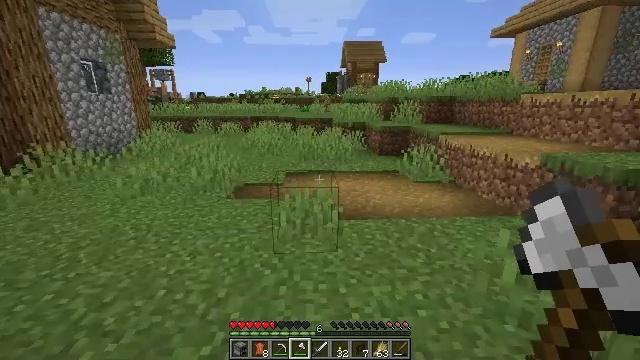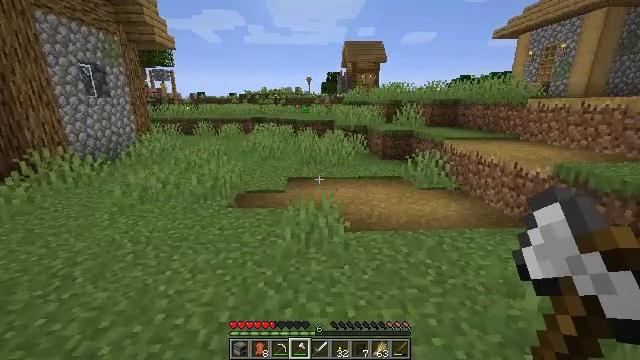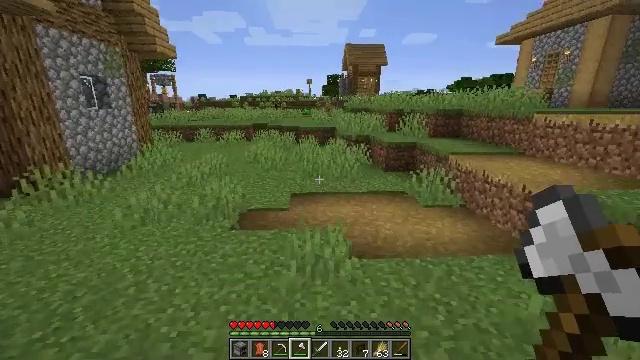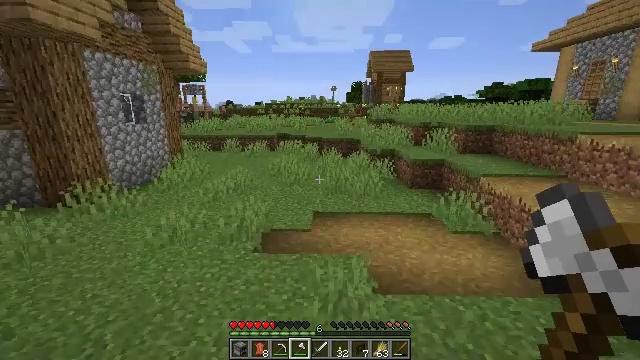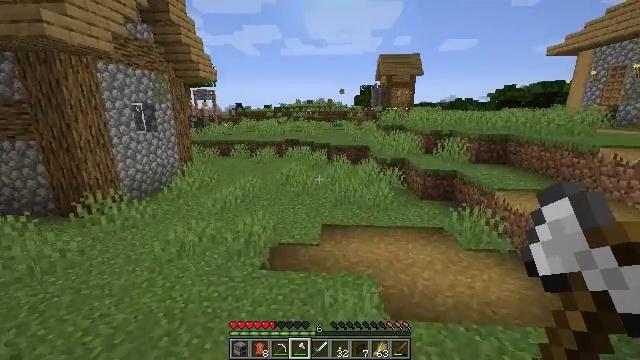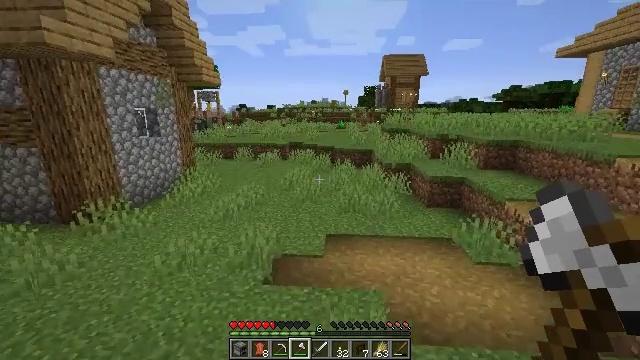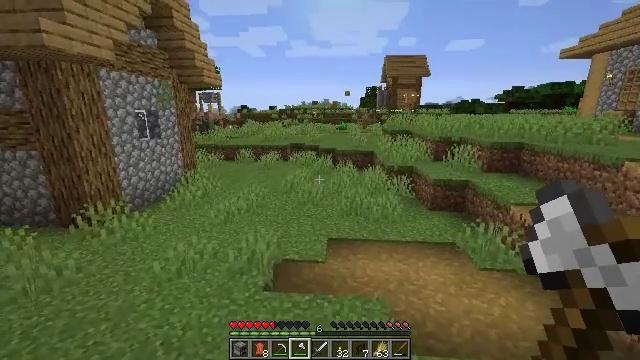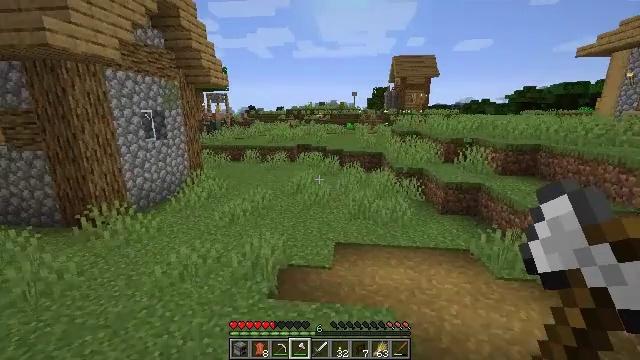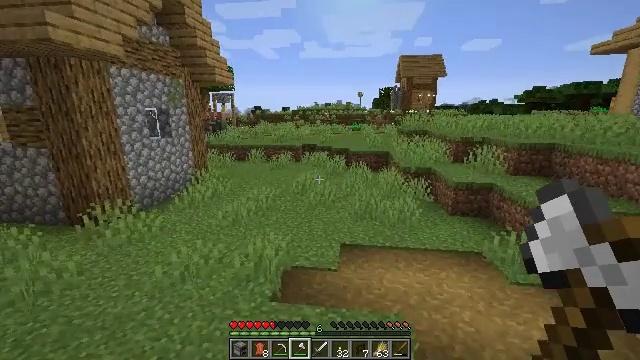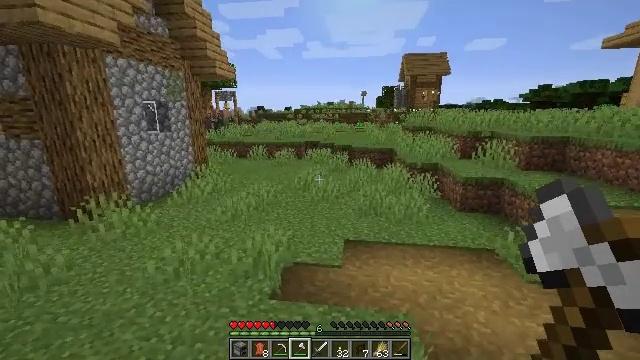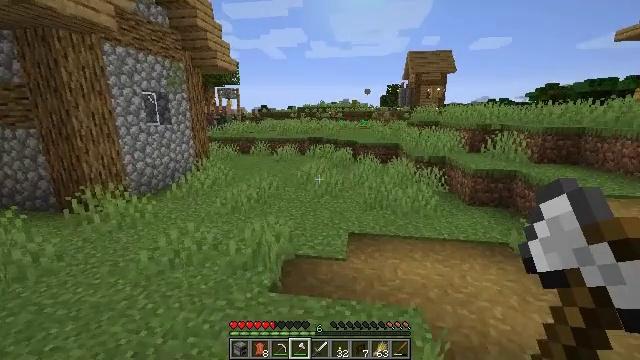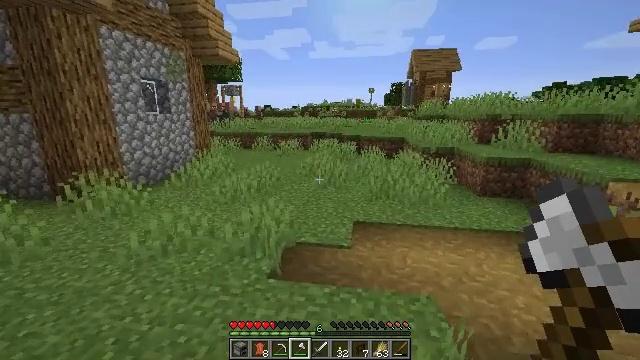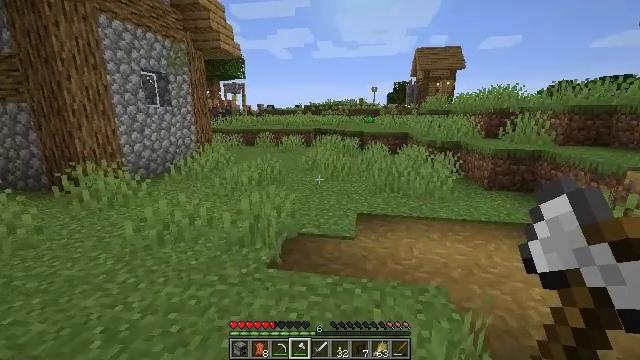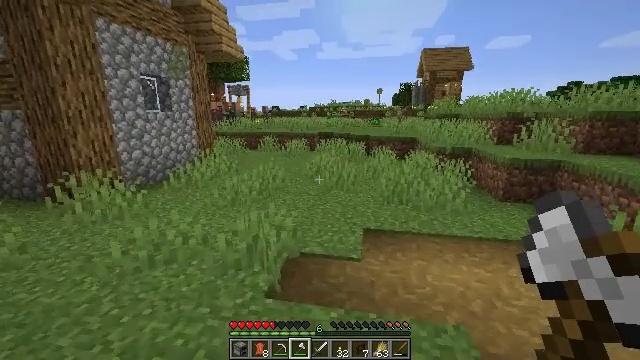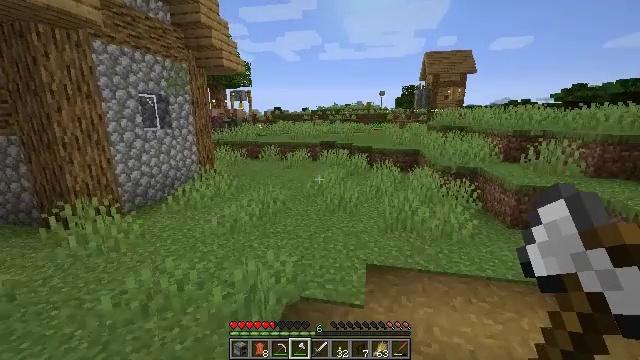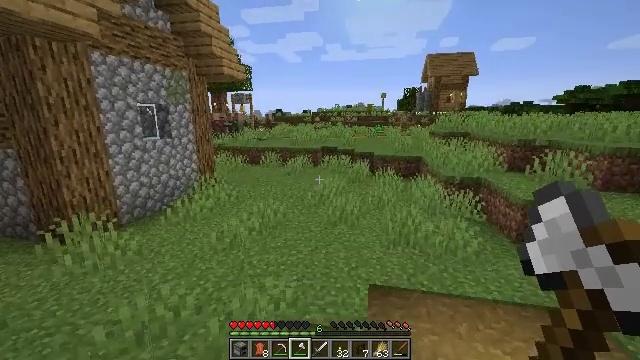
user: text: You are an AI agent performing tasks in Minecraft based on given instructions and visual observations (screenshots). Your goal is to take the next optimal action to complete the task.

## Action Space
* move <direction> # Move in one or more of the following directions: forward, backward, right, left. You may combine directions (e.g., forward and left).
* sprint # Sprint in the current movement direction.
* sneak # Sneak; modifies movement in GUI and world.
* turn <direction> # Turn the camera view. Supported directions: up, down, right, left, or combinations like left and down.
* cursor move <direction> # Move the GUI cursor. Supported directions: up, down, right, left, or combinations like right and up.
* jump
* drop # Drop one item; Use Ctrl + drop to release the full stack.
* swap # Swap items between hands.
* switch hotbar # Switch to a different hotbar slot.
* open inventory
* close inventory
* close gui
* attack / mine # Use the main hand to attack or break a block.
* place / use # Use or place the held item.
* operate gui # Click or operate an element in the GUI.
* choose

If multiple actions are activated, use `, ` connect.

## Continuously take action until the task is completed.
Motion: motion action
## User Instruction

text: Craft a smoker.
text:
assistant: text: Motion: move forward, sprint, jump
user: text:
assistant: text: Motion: move forward, sprint, jump
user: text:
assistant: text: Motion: move forward, turn left and up, jump
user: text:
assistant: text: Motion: move forward, turn left, jump
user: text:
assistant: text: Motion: move forward, jump
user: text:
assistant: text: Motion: move forward, jump
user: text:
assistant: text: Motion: move forward, turn left, jump
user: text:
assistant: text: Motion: move forward, turn left, jump
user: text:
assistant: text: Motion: move forward, jump
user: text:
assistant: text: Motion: move forward, jump
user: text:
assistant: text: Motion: move forward, jump
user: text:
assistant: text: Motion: move forward, jump
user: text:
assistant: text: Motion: move forward, sprint, turn left, jump
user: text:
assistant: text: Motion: move forward, sprint, jump
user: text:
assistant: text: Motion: move forward, sprint, jump
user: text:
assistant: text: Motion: move forward, sprint, jump
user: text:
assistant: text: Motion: move forward, jump
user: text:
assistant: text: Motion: move forward, jump
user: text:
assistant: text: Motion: move forward, jump
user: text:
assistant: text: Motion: move forward, jump
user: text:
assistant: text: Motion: move forward, jump
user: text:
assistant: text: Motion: move forward, sprint, jump
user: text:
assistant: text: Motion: move forward, sprint, jump
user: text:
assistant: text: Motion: move forward, sprint, turn left, jump
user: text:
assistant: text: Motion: move forward, sprint, jump
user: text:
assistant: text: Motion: move forward, sprint, jump
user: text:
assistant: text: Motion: move forward, turn left, jump
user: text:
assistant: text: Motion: move forward, turn left, jump
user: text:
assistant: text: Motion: move forward, turn left, jump
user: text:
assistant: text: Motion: move forward, turn left, jump